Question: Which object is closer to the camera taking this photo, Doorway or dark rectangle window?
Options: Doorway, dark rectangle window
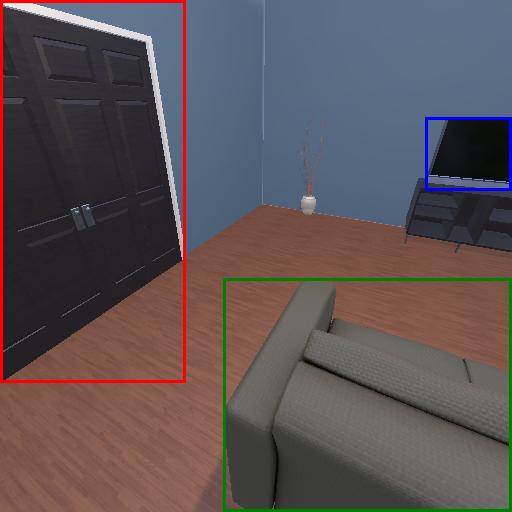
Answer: Doorway